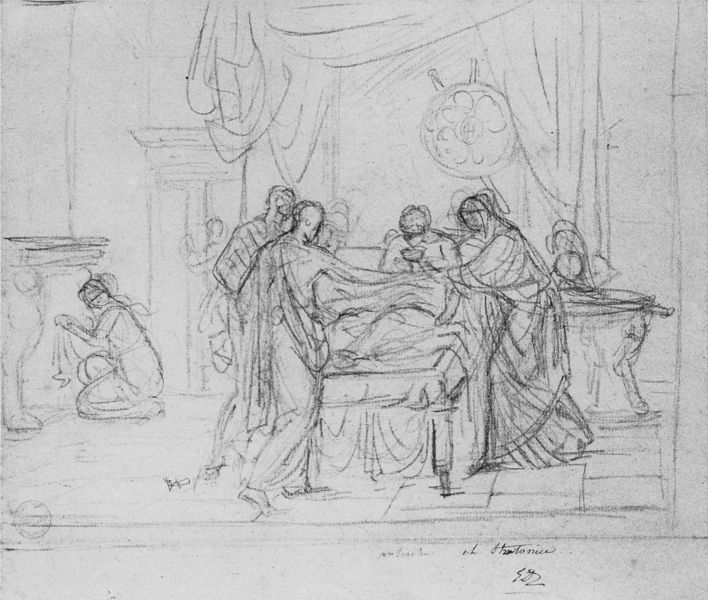
Titel: Antiken Szene/ Antiochus
Institution: New York, The Metropolitan Museum of  Art
Schlagwörter: mann, weiß, menschen, frau, männer, schwarz, skizze, tisch, tür, zeichnung, architektur, mensch, tot, signatur, vorhang, boden, kamin, ofen, schrift, papier, perspektive, bett, türrahmen, schild, schwarz weiß, fliesen, knien, bleistift, entwurf, bleistiftzeichnung, gesims, totenbett, krankheit, tunika, himmelbett, zeichnng, krankenlager, disegnio, unterschirift, kranker mensch, kank